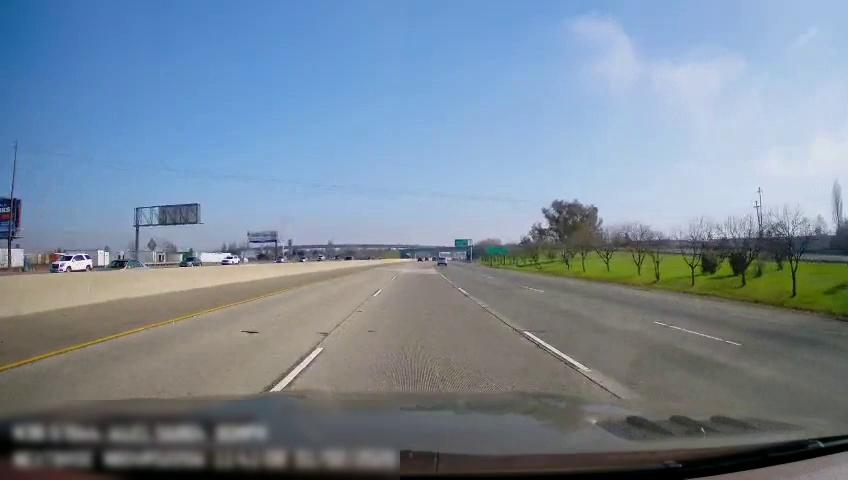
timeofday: Day
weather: Sunny
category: Vehicles | Car
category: Vehicles | SUV
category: Vehicles | Truck
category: Vehicles | Car
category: Drivable Space
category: Lanes | Current Lane
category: Lanes | Current Lane
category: Lanes | Current Lane
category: Lanes | Alternate Lane
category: Traffic | Signs
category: Traffic | Signs
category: Traffic | Signs